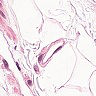
Metastatic tissue present: no